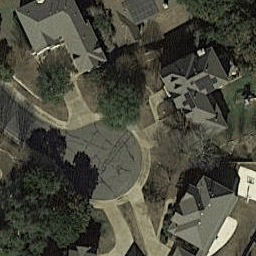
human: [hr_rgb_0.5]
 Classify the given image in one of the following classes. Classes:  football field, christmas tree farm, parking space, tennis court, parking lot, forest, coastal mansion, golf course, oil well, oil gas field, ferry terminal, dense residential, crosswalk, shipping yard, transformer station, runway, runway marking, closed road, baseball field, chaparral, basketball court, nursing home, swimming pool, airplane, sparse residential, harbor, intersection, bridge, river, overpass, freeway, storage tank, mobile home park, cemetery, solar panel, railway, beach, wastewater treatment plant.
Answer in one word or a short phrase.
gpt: closed road